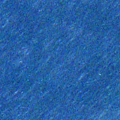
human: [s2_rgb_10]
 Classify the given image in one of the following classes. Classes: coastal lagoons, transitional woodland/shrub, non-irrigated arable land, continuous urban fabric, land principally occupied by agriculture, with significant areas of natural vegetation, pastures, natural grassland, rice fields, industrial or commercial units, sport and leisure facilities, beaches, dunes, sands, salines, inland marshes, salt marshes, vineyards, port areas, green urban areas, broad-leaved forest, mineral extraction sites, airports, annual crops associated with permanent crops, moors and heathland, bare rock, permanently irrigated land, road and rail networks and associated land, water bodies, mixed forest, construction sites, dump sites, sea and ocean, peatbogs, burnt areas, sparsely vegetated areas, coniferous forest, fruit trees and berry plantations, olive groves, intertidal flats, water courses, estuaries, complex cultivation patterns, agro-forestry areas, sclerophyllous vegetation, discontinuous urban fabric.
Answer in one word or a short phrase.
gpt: sea and ocean